Question: I have following html as my template for the email generated. When I open the template in IE, Chrome all works fine and looks as expected.
'''
<html>
<head>
<meta http-equiv="Content-Type" content="text/html; charset=utf-8" />
<style>
.wrap{
border:2px solid #CCC;
background:#FFF;
width:600px;
}
.wrap2{
border:2px solid #CCC;
background:#CCC;
}
</style>
</head>
<div class="wrap" width="600">
<!--<h3>Email Alert</h3>-->
<table>
<tr>
<td>
<font color="#999999">
<strong>Start Time </strong>
</font>
</td>
<td> : 1212 12 12 12</td>
</tr>
<tr>
<td>
<font color="#999999">End Time </font>
</td>
<td align="left"> : 1212 12 12 12</td>
</tr>
<tr>
<td>
<font color="#999999">Location </font>
</td>
<td align="left"> : Sri Lanka</td>
</tr>
<tr>
<td>
<font color="#999999">Description </font>
</td>
<td align="left"> : blah blaah blah</td>
</tr>
</table>
<div class="wrap2">
<small>This email alert is automatically generated for the appointment created </small>
<br/>
<small>You are receiving this email because you set a reminder for this appointment on the calendar .</small>
</div>
</div>
<body>
</body>
</html>
'''
But when I send it to email as template, Outlook renders it in peculiar way. Please find the image below. It doesn't work with fixed '600px' width I gave. It stretches as I resize the email window in Outlook 2007.

Can someone please tell me the issue?
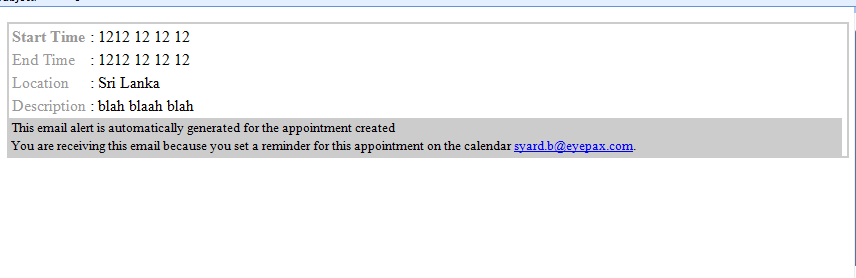
Answer: Try this:
'''
<!DOCTYPE HTML PUBLIC "-//W3C//DTD HTML 3.2//EN">
<html>
<head>
<title></title>
<style>
.wrap {
border: 2px solid #CCC;
background-color: #FFF;
width: 600px;
}
.wrap2 {
border: 2px solid #CCC;
background-color: #CCC;
}
.fontFormat {
color: #999999;
}
</style>
</head>
<body>
<!--<h3>Email Alert</h3>-->
<table class="wrap">
<tr>
<td>
<span class="fontFormat">
<strong>Start Time </strong>
</span>
</td>
<td>: 1212 12 12 12</td>
</tr>
<tr>
<td>
<span class="fontFormat">End Time </span>
</td>
<td style="text-align: left;">: 1212 12 12 12</td>
</tr>
<tr>
<td>
<span class="fontFormat">Location </span>
</td>
<td style="text-align: left;">: Sri Lanka</td>
</tr>
<tr>
<td>
<span class="fontFormat">Description </span>
</td>
<td style="text-align: left;">: blah blaah blah</td>
</tr>
<tr>
<td class="wrap2" colspan="2">
<small>This email alert is automatically generated for the appointment created </small>
<br />
<small>You are receiving this email because you set a reminder for this appointment on the calendar </small>
</td>
</tr>
</table>
</body>
</html>
'''